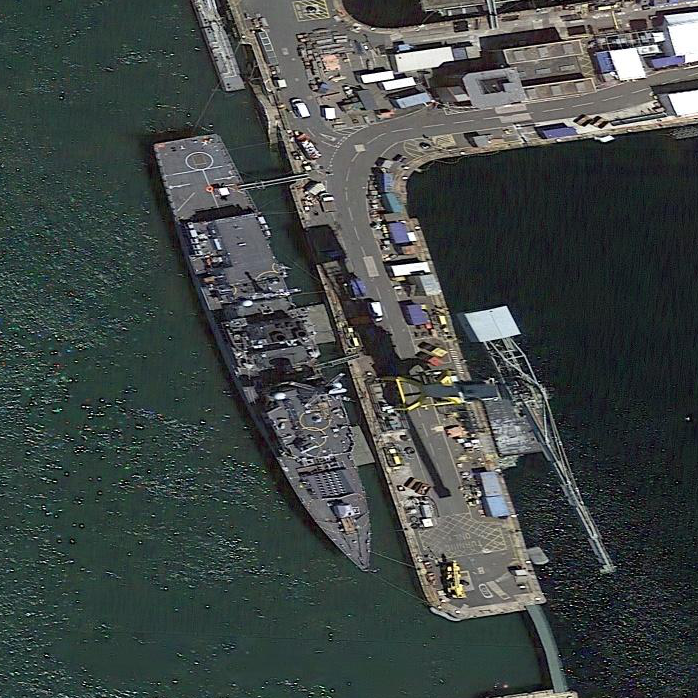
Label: destroyer